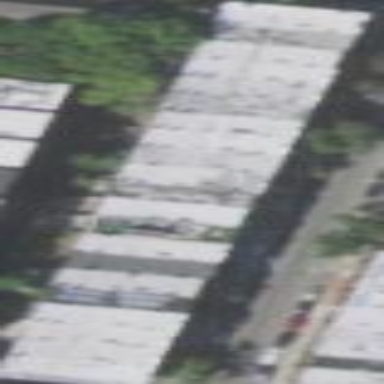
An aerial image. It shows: Terrace building.